Question: I have my Java code working in Eclipse but I need to add a few functionnality.
First, how to limit the number of digits that can be entered by the user ?
Actually I have a JPasswordField that let a person enter a pin Code, and I would like this JPasswordField limited to 4 digits maximum. So how to stop the input as soon as 4 digits are entered ?
Then, how can I play with the size of the JPassword box ? Is there a way to modify it just like a JTextField for example ? Because my line "p1.setPreferredSize(new Dimension(100, 25));" does not seem to really let me modify the size of the box.

As you can see, the JPassworldField box has a default size that I can not figure out how to modify easily.
Here is my code :
'''
package codePin;
import java.io.*;
import java.util.*;
import java.util.concurrent.atomic.AtomicInteger;
import javax.swing.*;
import java.awt.*;
import java.awt.event.*;
public class Main extends JFrame {
private static final long serialVersionUID = 1L;
private JPanel container = new JPanel();
private JPasswordField p1 = new JPasswordField(4);
private JLabel label = new JLabel("Enter Pin: ");
private JButton b = new JButton("OK");
public Main() {
this.setTitle("NEEDS");
this.setSize(300, 500);
this.setDefaultCloseOperation(JFrame.EXIT_ON_CLOSE);
this.setLocationRelativeTo(null);
container.setBackground(Color.white);
container.setLayout(new BorderLayout());
JPanel top = new JPanel();
p1.setPreferredSize(new Dimension(100, 25)); //How to really modifiy this ?
b.addActionListener(new BoutonListener());
top.add(label);
top.add(p1);
p1.setEchoChar('*');
top.add(b);
this.setContentPane(top);
this.setVisible(true);
}
class BoutonListener implements ActionListener {
private final AtomicInteger nbTry = new AtomicInteger(0);
@SuppressWarnings("deprecation")
public void actionPerformed(ActionEvent e) {
if (nbTry.get() > 2) {
JOptionPane.showMessageDialog(null,
"Pin blocked due to 3 wrong tries");
return;
}
if (p1.getText().replaceAll(" ", "").length() != 4) {
// System.out.println("Pin must be 4 digits");
JOptionPane.showMessageDialog(null, "Ping must be 4 digits");
return;
}
System.out.println("Checking...");
SwingWorker<Void, Void> worker = new SwingWorker<Void, Void>() {
@Override
protected Void doInBackground() throws Exception {
boolean authenticated = false;
ArrayList<Integer> pins = new ArrayList<Integer>();
readPinsData(new File("bdd.txt"), pins);
String[] thePins = new String[pins.size()];
for (int i = 0; i < thePins.length; i++) {
thePins[i] = pins.get(i).toString();
}
String passEntered = String.valueOf(p1);
for (String thePin : thePins) {
if (passEntered.equals(thePin)
&& p1.getText().length() == 4) {
System.out.println(":)");
authenticated = true;
break;
}
}
if (!authenticated) {
System.out.println(":(");
nbTry.incrementAndGet();
}
return null;
}
};
worker.execute();
}
}
// Accessing pins Bdd file
static public boolean readPinsData(File dataFile, ArrayList<Integer> data) {
boolean err = false;
try {
Scanner scanner = new Scanner(dataFile);
String line;
while (scanner.hasNext()) {
line = scanner.nextLine();
try {
data.add(Integer.parseInt(line));
} catch (NumberFormatException e) {
e.printStackTrace();
err = true;
}
}
scanner.close();
} catch (FileNotFoundException e) {
e.printStackTrace();
err = true;
}
return err;
}
public static void main(String[] args) {
SwingUtilities.invokeLater(new Runnable() {
@Override
public void run() {
new Main();
}
});
}
}
'''
Any ideas ? Thanks.
Florent
Here is my code edited with nachokk's solution :
'''
import java.io.*;
import java.util.*;
import java.util.concurrent.atomic.AtomicInteger;
import javax.swing.*;
import javax.swing.text.AttributeSet;
import javax.swing.text.BadLocationException;
import javax.swing.text.DocumentFilter;
import javax.swing.text.PlainDocument;
import java.awt.*;
import java.awt.event.*;
public class Main extends JFrame {
private static final long serialVersionUID = 1L;
private JPanel container = new JPanel();
private JPasswordField p1 = new JPasswordField(4);
private JLabel label = new JLabel("Enter Pin: ");
private JButton b = new JButton("OK");
public Main() {
this.setTitle("NEEDS");
this.setSize(300, 500);
this.setDefaultCloseOperation(JFrame.EXIT_ON_CLOSE);
this.setLocationRelativeTo(null);
container.setBackground(Color.white);
container.setLayout(new BorderLayout());
JPanel top = new JPanel();
PlainDocument document =(PlainDocument)p1.getDocument();
b.addActionListener(new BoutonListener());
top.add(label);
top.add(p1);
p1.setEchoChar('*');
top.add(b);
this.setContentPane(top);
this.setVisible(true);
document.setDocumentFilter(new DocumentFilter(){
@Override
public void replace(DocumentFilter.FilterBypass fb, int offset, int length, String text, AttributeSet attrs) throws BadLocationException {
String string =fb.getDocument().getText(0, fb.getDocument().getLength())+text;
if(string.length() <= 4)
super.replace(fb, offset, length, text, attrs); //To change body of generated methods, choose Tools | Templates.
}
});
container.add(p1);
}
class BoutonListener implements ActionListener {
private final AtomicInteger nbTry = new AtomicInteger(0);
@SuppressWarnings("deprecation")
public void actionPerformed(ActionEvent e) {
if (nbTry.get() > 2) {
JOptionPane.showMessageDialog(null,
"Pin blocked due to 3 wrong tries");
return;
}
if (p1.getText().replaceAll(" ", "").length() != 4) {
// System.out.println("Pin must be 4 digits");
JOptionPane.showMessageDialog(null, "Ping must be 4 digits");
return;
}
System.out.println("Checking...");
SwingWorker<Void, Void> worker = new SwingWorker<Void, Void>() {
@Override
protected Void doInBackground() throws Exception {
boolean authenticated = false;
ArrayList<Integer> pins = new ArrayList<Integer>();
readPinsData(new File("bdd.txt"), pins);
String[] thePins = new String[pins.size()];
for (int i = 0; i < thePins.length; i++) {
thePins[i] = pins.get(i).toString();
}
String passEntered = String.valueOf(p1);
for (String thePin : thePins) {
if (passEntered.equals(thePin)
&& p1.getText().length() == 4) {
System.out.println(":)");
authenticated = true;
break;
}
}
if (!authenticated) {
System.out.println(":(");
nbTry.incrementAndGet();
}
return null;
}
};
worker.execute();
}
}
// Fonction permettant d'acceder/lire notre BDD de pins (fichier .txt)
static public boolean readPinsData(File dataFile, ArrayList<Integer> data) {
boolean err = false;
try {
Scanner scanner = new Scanner(dataFile);
String line;
while (scanner.hasNext()) {
line = scanner.nextLine();
try {
data.add(Integer.parseInt(line));
} catch (NumberFormatException e) {
e.printStackTrace();
err = true;
}
}
scanner.close();
} catch (FileNotFoundException e) {
e.printStackTrace();
err = true;
}
return err;
}
public static void main(String[] args) {
SwingUtilities.invokeLater(new Runnable() {
@Override
public void run() {
new Main();
}
});
}
}
'''
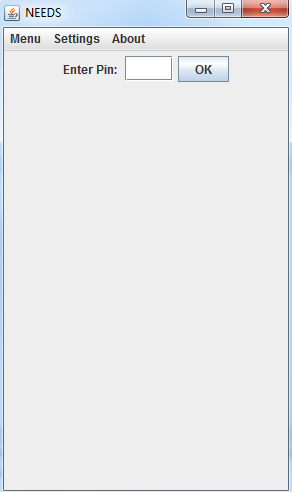
Answer: > How can I play with the size of the JPassword box ? Is there a way to
modify it just like a JTextField for example ? Because my line
"p1.setPreferredSize(new Dimension(100, 25));" does not seem to really
let me modify the size of the box.
'setPrefferedSize()' instead use this constructor <URL>
.Read more about that here <URL>
> How to limit the number of digits that can be entered by the
user ? Actually I have a JPasswordField that let a person enter a pin
Code, and I would like this JPasswordField limited to 4 digits
maximum. So how to stop the input as soon as 4 digits are entered ?
For limit input you can use 'DocumentFilter' as shown in example below.
'''
public class JPasswordFieldTest {
private JPanel panel;
public JPasswordFieldTest() {
panel = new JPanel();
//set horizontal gap
((FlowLayout) panel.getLayout()).setHgap(2);
panel.add(new JLabel("Enter pin :"));
JPasswordField passwordField = new JPasswordField(4);
PlainDocument document = (PlainDocument) passwordField.getDocument();
document.setDocumentFilter(new DocumentFilter() {
@Override
public void replace(DocumentFilter.FilterBypass fb, int offset, int length, String text, AttributeSet attrs) throws BadLocationException {
String string = fb.getDocument().getText(0, fb.getDocument().getLength()) + text;
if (string.length() <= 4) {
super.replace(fb, offset, length, text, attrs); //To change body of generated methods, choose Tools | Templates.
}
}
});
panel.add(passwordField);
JButton button = new JButton("OK");
panel.add(button);
}
public static void main(String[] args) {
//Schedule a job for the event-dispatching thread:
//creating and showing this application's GUI.
SwingUtilities.invokeLater(new Runnable() {
public void run() {
createAndShowGUI("Password Example");
}
});
}
private static void createAndShowGUI(String str) {
JFrame frame = new JFrame(str);
frame.setDefaultCloseOperation(EXIT_ON_CLOSE);
JPasswordFieldTest test = new JPasswordFieldTest();
frame.add(test.panel);
frame.pack();
frame.setVisible(true);
}
}
'''